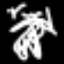
Label: frog